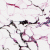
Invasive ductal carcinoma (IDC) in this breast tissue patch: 0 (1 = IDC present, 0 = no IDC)